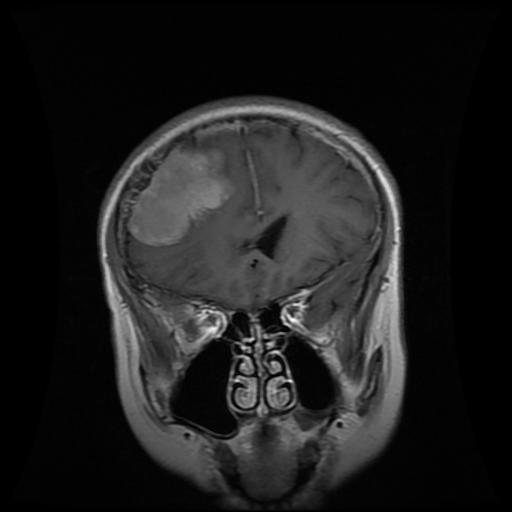
Label: meningioma